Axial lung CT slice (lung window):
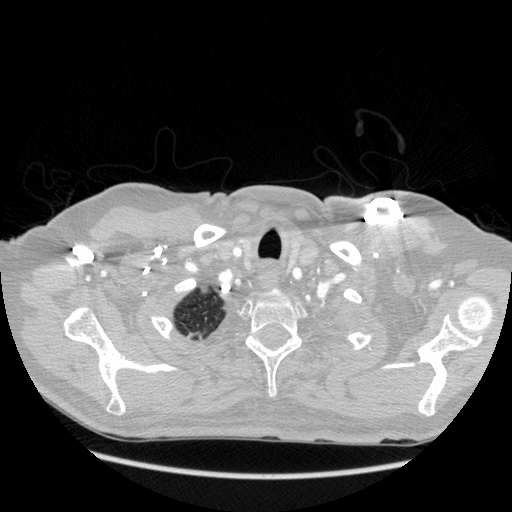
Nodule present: no